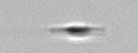
Label: Cylindrotheca